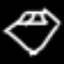
Label: diamond